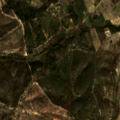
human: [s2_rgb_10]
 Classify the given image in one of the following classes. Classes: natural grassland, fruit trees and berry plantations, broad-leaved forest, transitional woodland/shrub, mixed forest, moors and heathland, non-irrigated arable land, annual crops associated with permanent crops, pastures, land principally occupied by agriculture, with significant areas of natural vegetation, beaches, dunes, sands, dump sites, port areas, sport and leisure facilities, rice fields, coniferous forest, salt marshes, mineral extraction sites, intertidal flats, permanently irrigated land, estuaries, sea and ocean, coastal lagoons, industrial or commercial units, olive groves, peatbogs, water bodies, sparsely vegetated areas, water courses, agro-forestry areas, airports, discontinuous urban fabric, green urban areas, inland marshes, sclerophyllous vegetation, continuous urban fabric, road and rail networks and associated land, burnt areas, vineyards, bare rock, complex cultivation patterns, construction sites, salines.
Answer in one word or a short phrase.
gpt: olive groves, land principally occupied by agriculture, with significant areas of natural vegetation, agro-forestry areas, transitional woodland/shrub